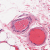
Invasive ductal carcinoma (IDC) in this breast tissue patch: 0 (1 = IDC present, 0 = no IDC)